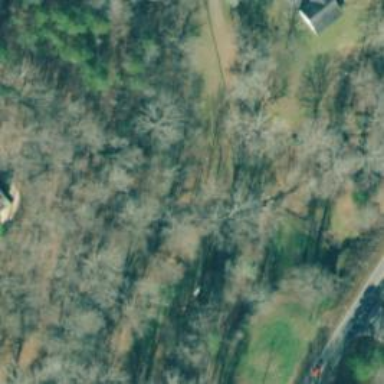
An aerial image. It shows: Culvert tunnel.